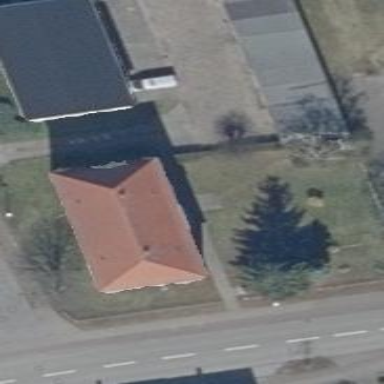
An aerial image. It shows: Apartment building with hipped roof.